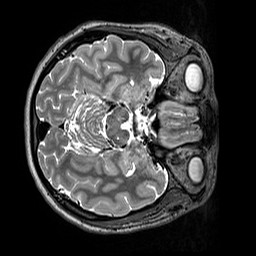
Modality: T2w
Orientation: axial
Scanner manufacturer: siemens
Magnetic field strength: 3 T
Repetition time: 3.2 s
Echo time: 0.451 s